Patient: sex M, age 35
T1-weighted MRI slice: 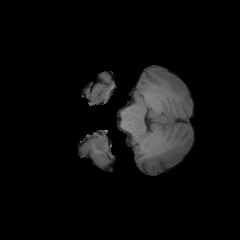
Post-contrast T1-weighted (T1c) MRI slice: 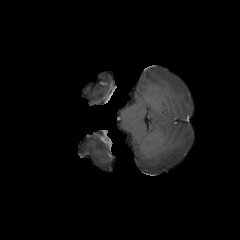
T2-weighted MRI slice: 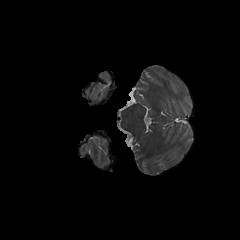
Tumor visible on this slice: no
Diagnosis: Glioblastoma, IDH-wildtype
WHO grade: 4